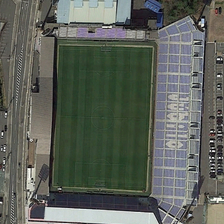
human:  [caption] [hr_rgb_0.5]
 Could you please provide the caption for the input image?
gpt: a stadium with a gray high way besides and some cars on it .

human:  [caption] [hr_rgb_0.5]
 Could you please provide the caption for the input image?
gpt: a stadium with a gray parking lot besides and many cars on it .

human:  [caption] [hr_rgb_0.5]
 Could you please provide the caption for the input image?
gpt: is a stadium with light purple stands and a parking lot besides .

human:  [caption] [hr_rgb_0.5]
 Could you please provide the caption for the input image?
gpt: a stadium with green site in the middle .

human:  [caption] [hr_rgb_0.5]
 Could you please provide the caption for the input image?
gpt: some buildings and a parking lot are around a football field .